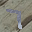
Label: 7